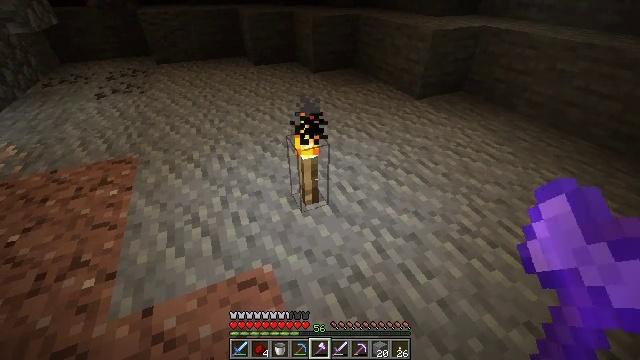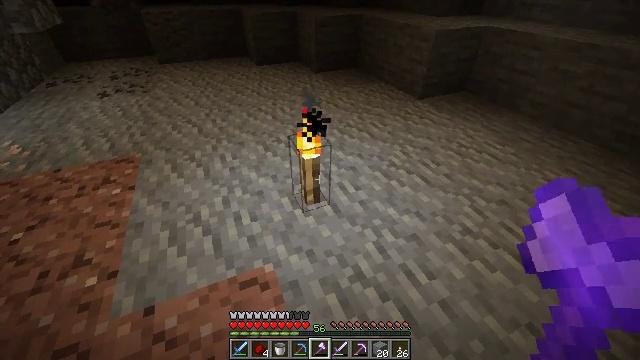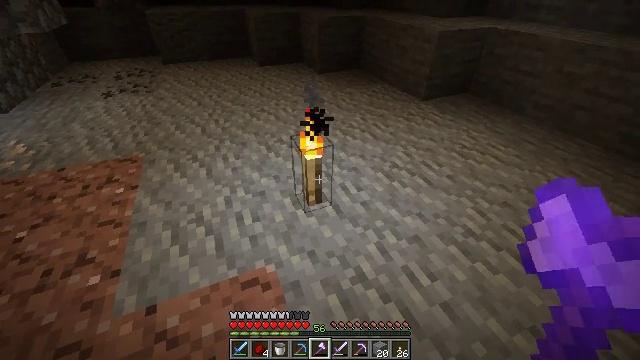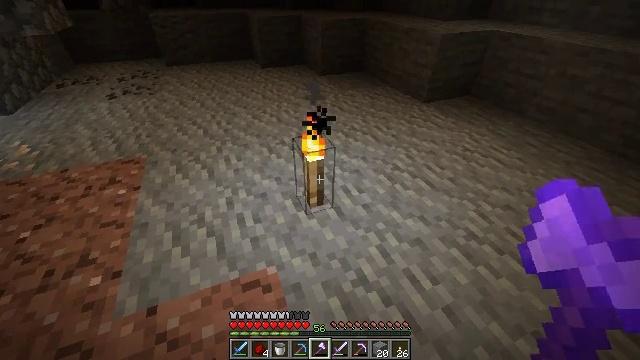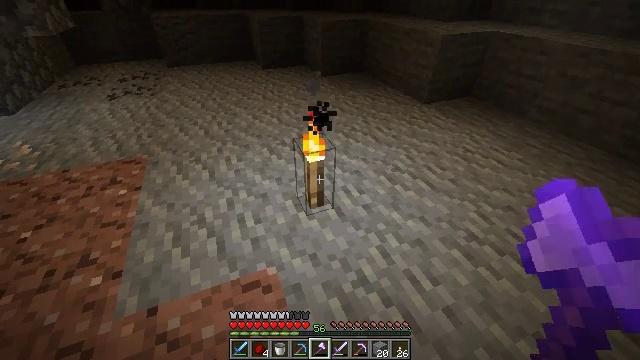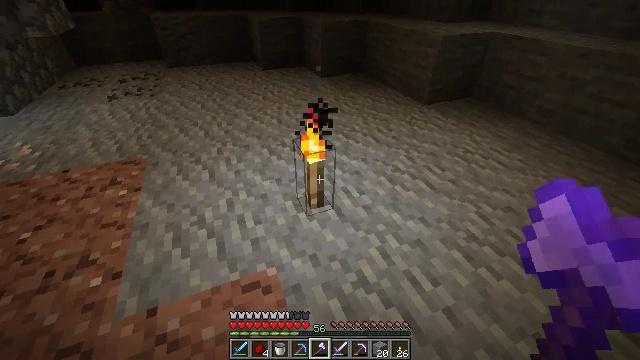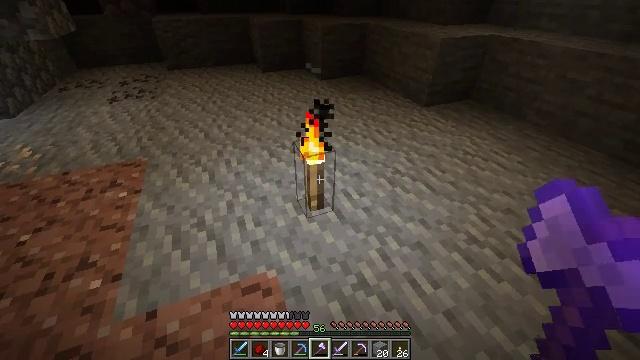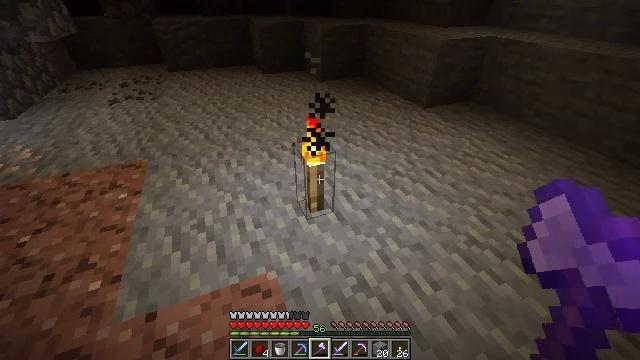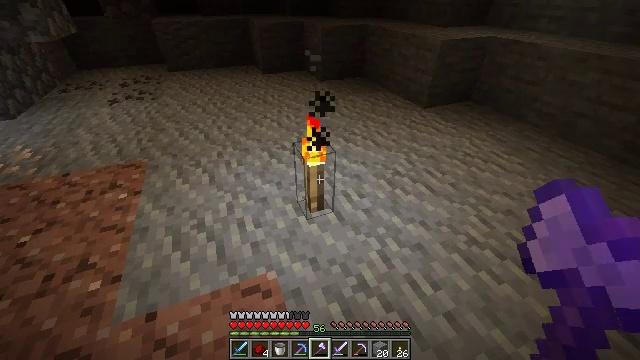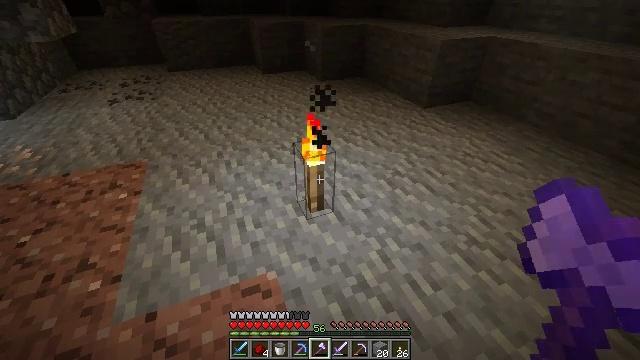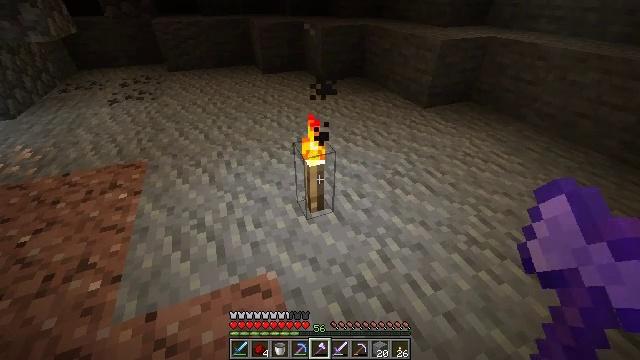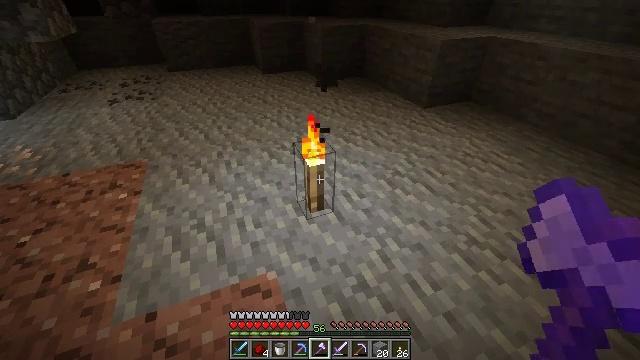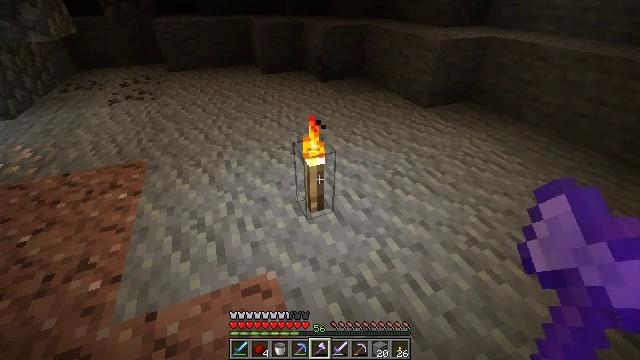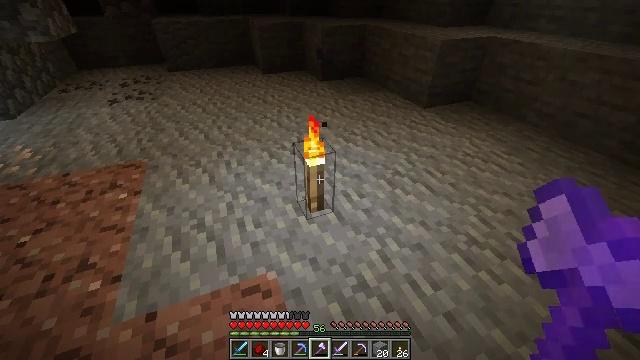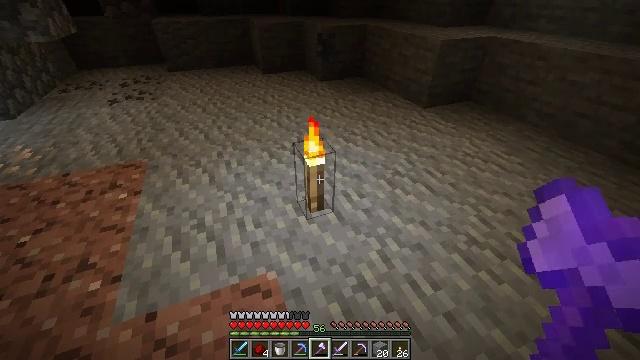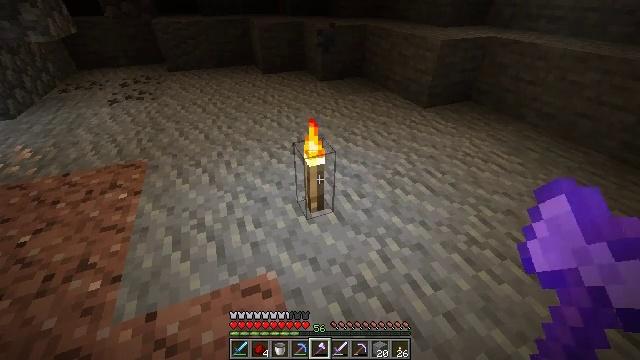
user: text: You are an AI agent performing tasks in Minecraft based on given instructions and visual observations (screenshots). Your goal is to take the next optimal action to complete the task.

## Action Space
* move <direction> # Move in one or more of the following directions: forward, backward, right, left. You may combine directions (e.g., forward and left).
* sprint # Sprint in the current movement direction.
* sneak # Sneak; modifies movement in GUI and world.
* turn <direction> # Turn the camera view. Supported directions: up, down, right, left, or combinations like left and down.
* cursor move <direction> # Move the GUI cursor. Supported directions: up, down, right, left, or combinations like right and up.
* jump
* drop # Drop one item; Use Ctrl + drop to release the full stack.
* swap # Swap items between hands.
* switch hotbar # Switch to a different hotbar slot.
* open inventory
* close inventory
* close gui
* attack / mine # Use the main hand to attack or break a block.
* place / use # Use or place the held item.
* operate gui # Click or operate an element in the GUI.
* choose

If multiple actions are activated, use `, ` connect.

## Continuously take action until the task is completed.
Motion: motion action
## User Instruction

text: Mine a chest to move it.
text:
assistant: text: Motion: no_op
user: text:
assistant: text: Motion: no_op
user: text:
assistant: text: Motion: no_op
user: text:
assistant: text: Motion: no_op
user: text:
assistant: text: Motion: no_op
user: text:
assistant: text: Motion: no_op
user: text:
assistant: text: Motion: no_op
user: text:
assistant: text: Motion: no_op
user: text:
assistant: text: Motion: no_op
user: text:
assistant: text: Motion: no_op
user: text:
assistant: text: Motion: no_op
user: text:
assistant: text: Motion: no_op
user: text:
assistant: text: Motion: no_op
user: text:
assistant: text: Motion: no_op
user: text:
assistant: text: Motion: no_op
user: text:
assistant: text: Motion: no_op
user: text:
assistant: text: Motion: no_op
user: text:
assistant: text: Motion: no_op
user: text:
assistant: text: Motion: no_op
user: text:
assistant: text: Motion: no_op
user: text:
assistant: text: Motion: no_op
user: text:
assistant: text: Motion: no_op
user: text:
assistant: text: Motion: no_op
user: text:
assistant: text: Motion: no_op
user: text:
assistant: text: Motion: no_op
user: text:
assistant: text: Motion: no_op
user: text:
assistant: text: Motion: no_op
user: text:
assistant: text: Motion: no_op
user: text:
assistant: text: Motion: no_op
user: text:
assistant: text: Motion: no_op